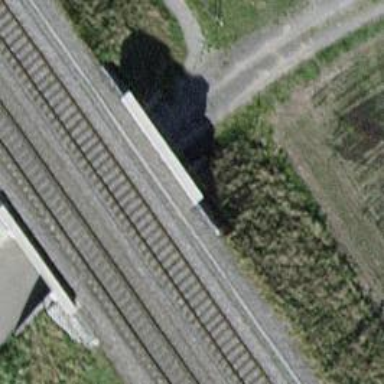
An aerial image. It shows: Track road passing through tunnel with excellent visibility. The track is of grade1 quality.